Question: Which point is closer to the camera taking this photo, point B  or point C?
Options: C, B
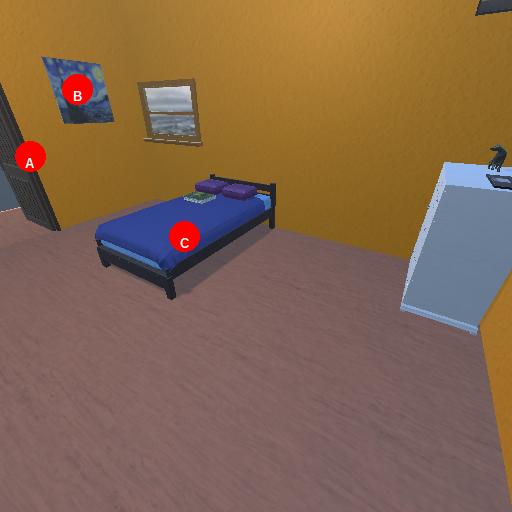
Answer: C